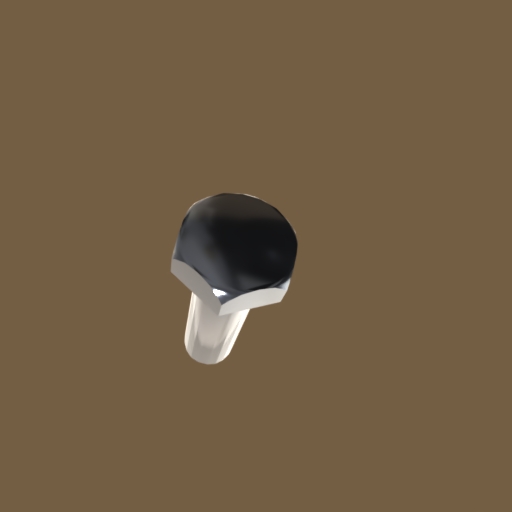
Label: bolt